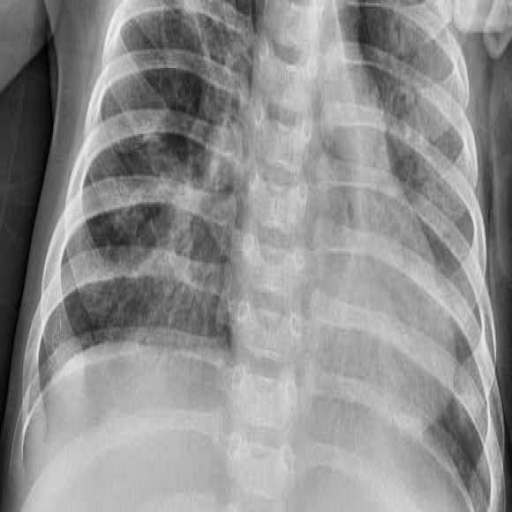
Finding: PNEUMONIA